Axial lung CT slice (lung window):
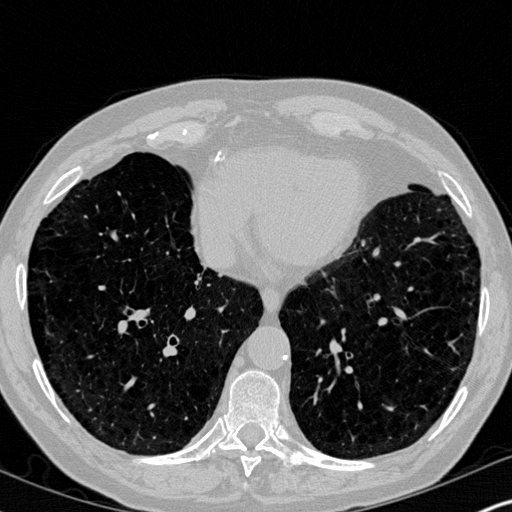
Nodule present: no